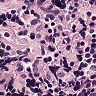
Metastatic tissue present: no